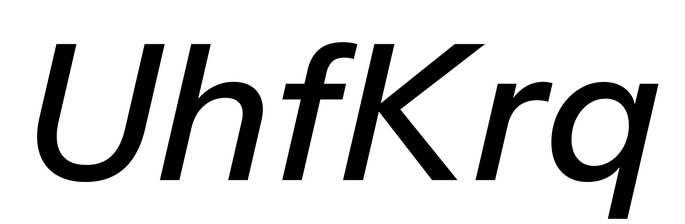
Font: InstrumentSans-Italic_Medium_Italic